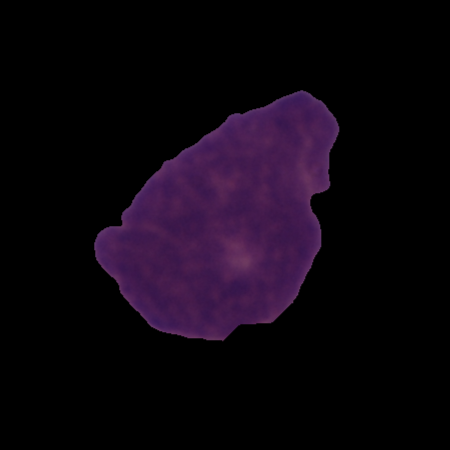
Label: cancer